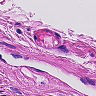
Metastatic tissue present: no